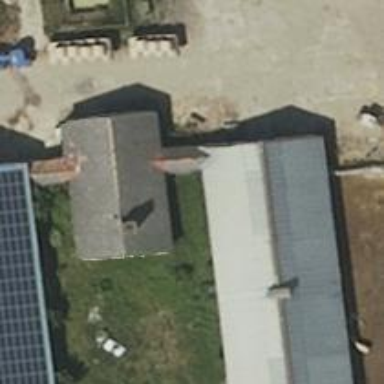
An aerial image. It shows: Farm auxiliary building.